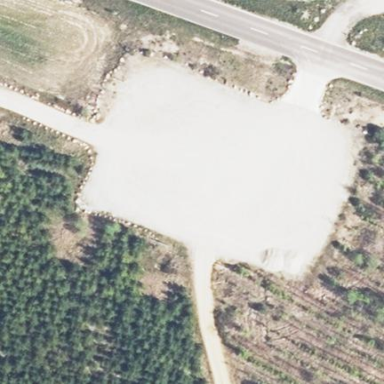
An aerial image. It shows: Parking area with gravel surface.